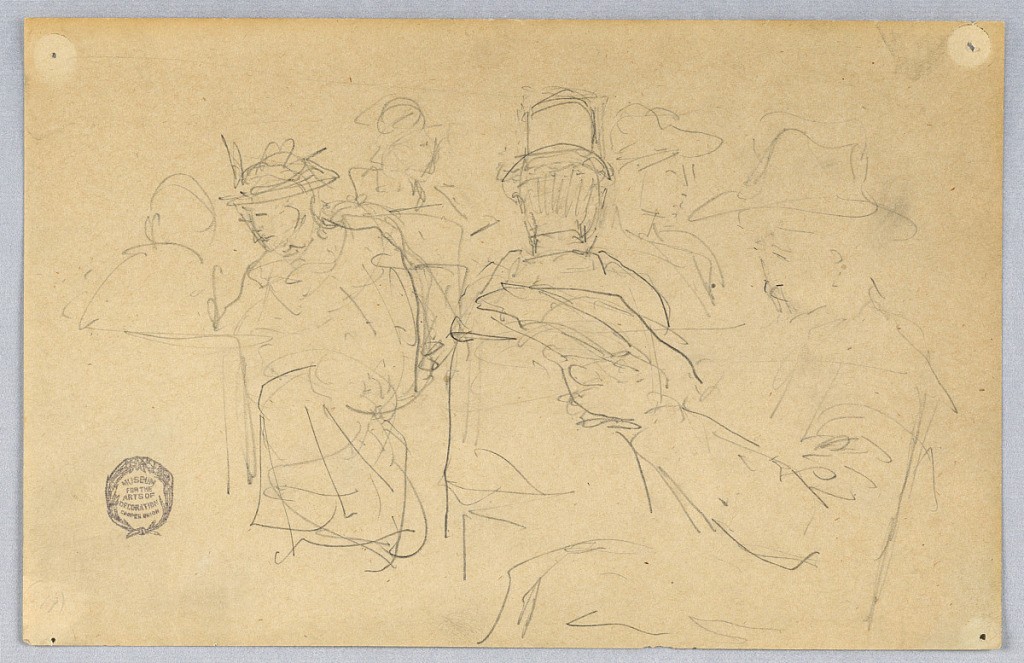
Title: Train Passengers
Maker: Francis Augustus Lathrop, American, 1849–1909
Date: ca. 1895
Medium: Graphite on paper
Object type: Drawing
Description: Seated figures, including women with a hat and man with top hat.  Right, man reading a paper.